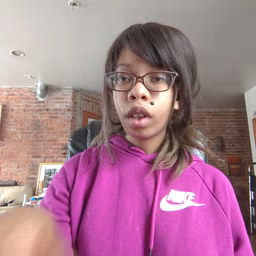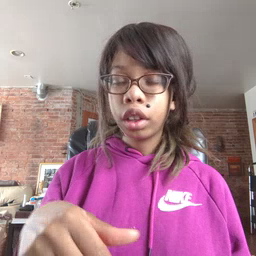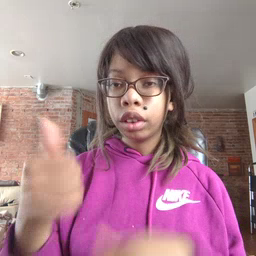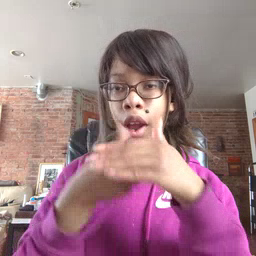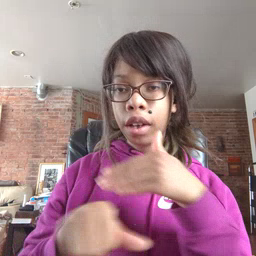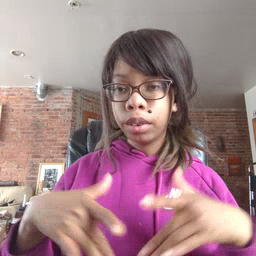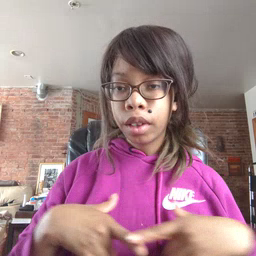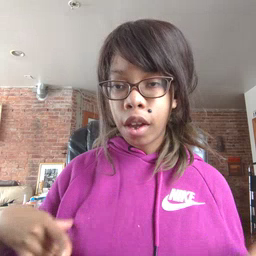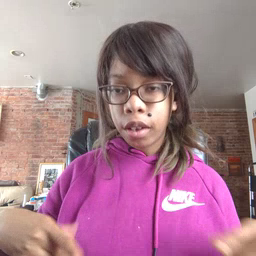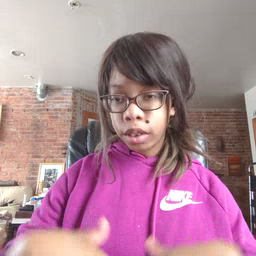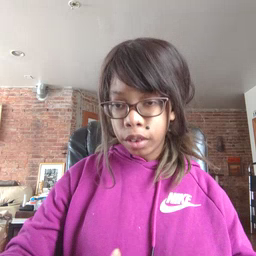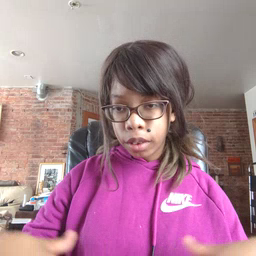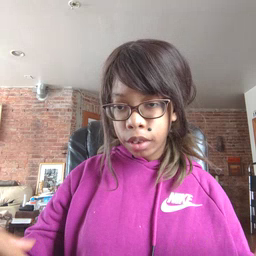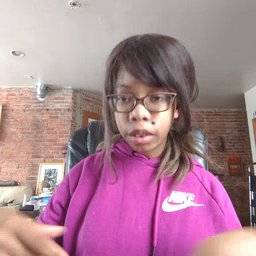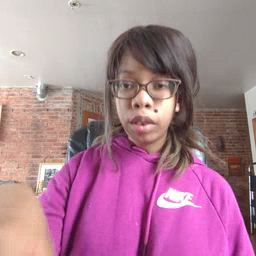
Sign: underwear